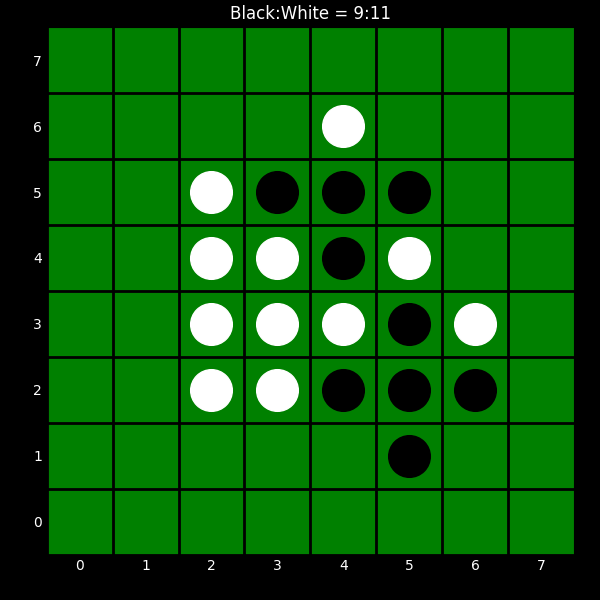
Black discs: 9
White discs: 11